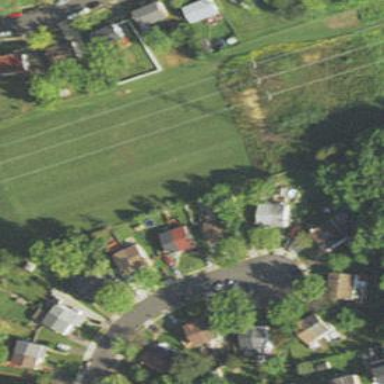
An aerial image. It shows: Soccer pitch designated for leisure and sports activities.